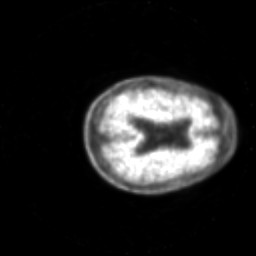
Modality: PET
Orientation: axial
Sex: female
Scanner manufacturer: siemens